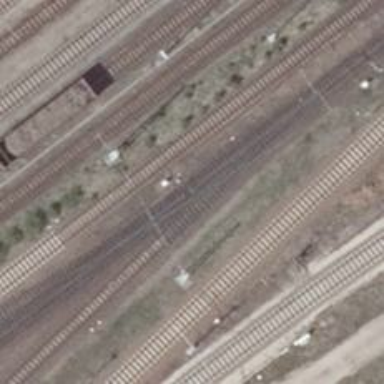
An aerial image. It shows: Railway switch.